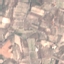
Land use / land cover class: PermanentCrop